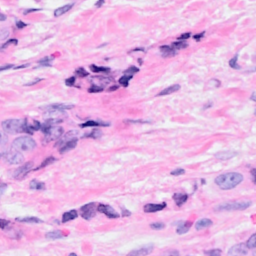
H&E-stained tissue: Breast